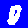
Digit: 0